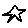
Label: star